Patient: sex M, age 50
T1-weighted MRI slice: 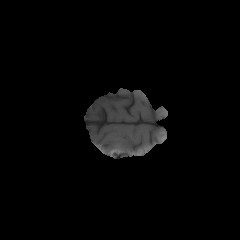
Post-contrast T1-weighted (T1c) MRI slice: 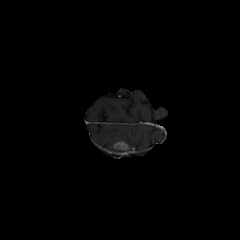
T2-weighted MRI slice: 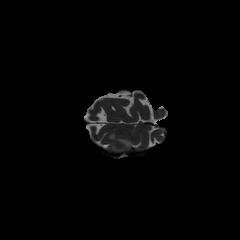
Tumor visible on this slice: yes
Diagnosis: Glioblastoma, IDH-wildtype
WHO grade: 4